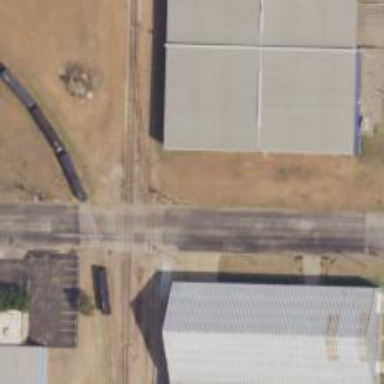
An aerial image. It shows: Rail spur service.